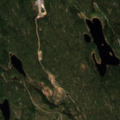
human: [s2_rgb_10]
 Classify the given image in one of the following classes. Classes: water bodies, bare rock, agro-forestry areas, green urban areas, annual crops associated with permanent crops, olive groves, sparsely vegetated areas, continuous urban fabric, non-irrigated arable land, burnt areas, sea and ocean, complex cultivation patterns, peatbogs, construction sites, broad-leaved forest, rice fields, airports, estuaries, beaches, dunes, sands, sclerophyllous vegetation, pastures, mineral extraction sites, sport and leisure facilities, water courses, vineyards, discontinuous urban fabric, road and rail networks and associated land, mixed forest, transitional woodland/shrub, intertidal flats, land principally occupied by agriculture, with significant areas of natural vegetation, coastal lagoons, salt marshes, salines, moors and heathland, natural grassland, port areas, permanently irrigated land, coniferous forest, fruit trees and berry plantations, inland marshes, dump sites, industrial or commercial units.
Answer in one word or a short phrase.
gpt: coniferous forest, transitional woodland/shrub